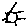
Label: sun